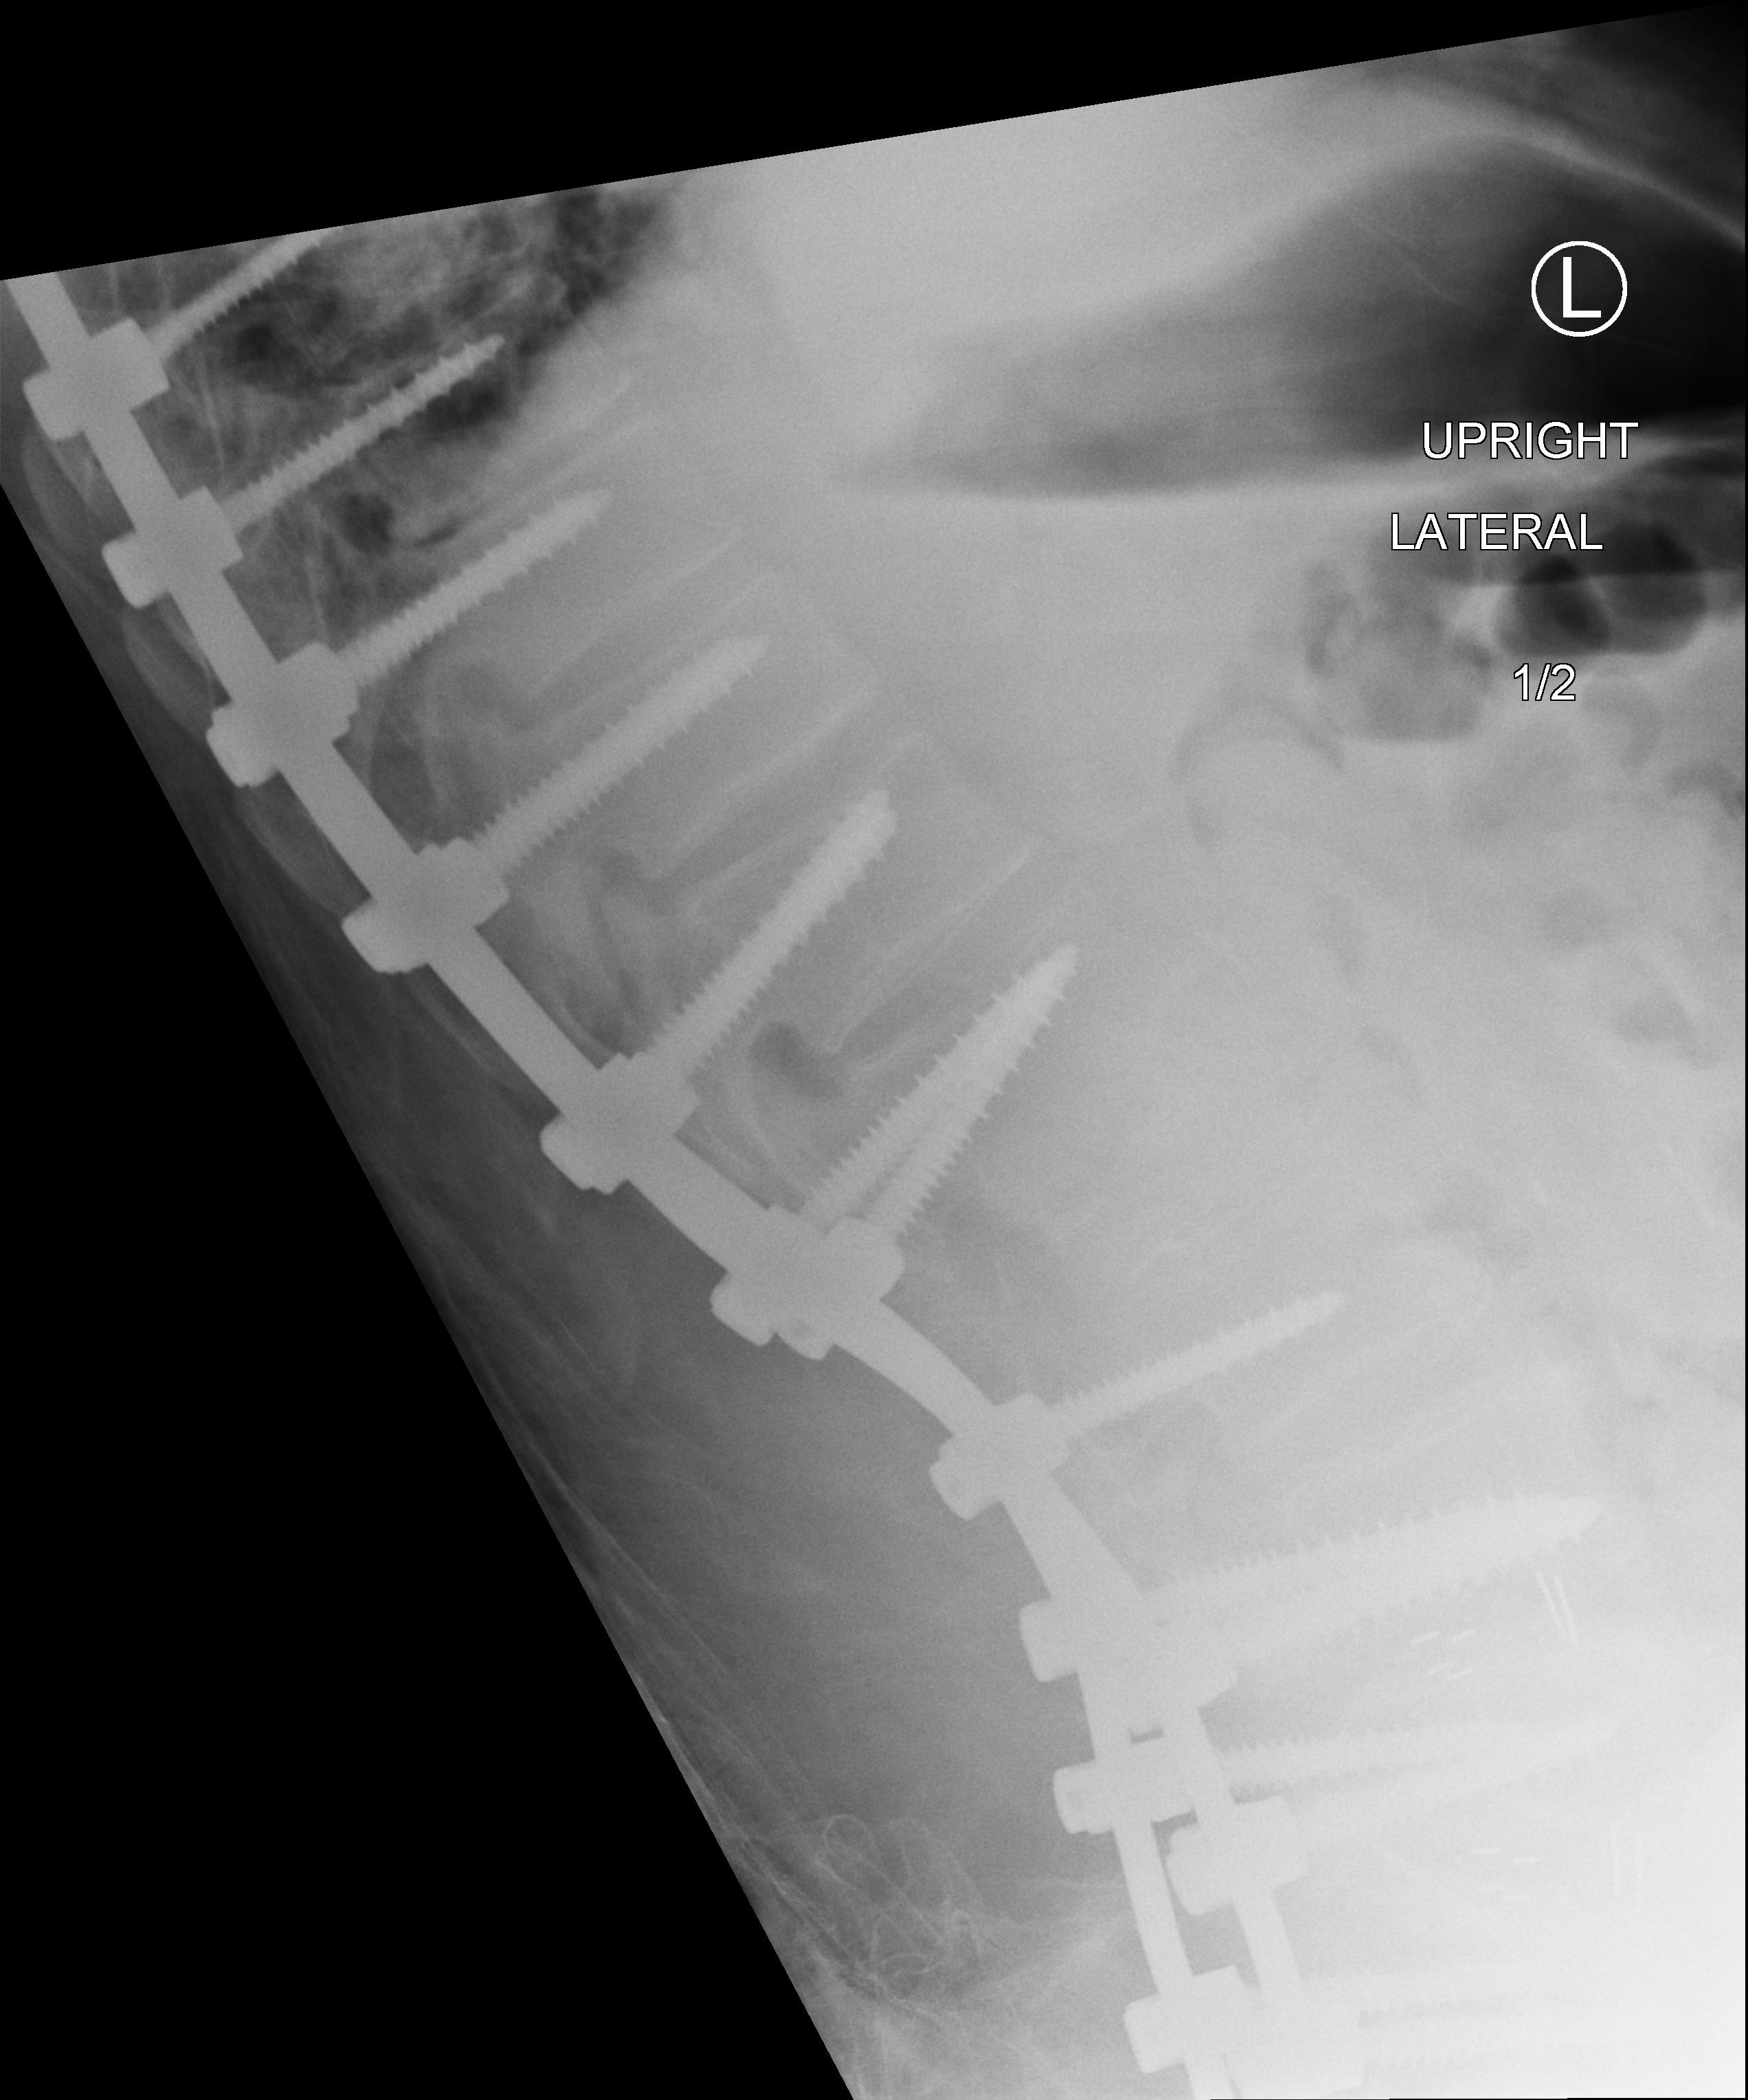
View: LATERAL